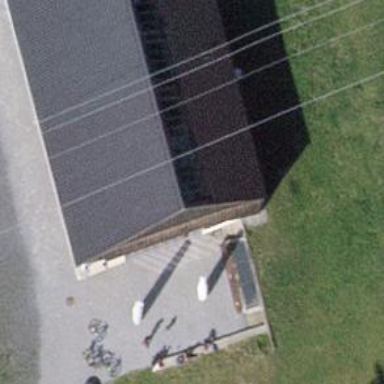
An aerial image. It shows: Restaurant.